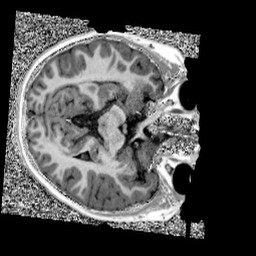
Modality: UNIT1
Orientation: axial
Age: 10
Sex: male
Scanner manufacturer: siemens
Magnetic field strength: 3 T
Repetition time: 4 s
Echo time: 0.00303 s